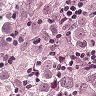
Metastatic tissue present: yes